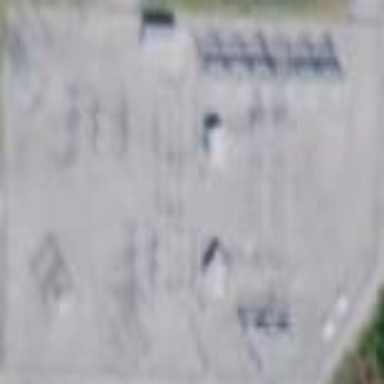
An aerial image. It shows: There is distribution substation enclosed by fence.